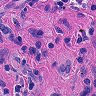
Metastatic tissue present: yes